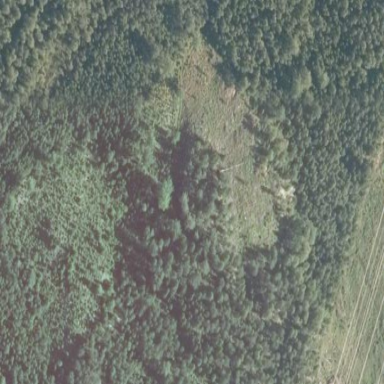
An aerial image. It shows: Clearcut man-made area surrounded by scrub vegetation.